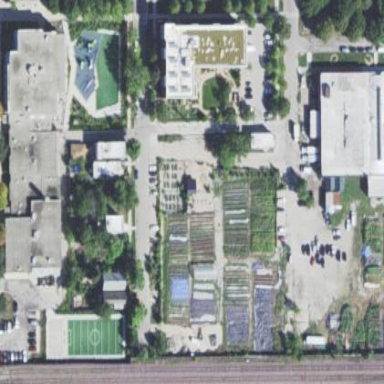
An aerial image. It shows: Community garden within farmyard.